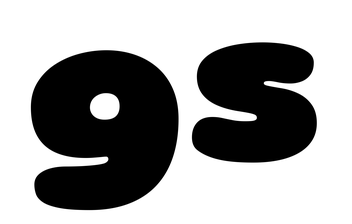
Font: Gluten_Black